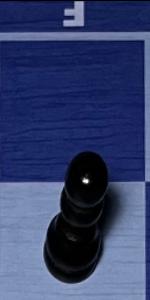
Label: Pawn_Black